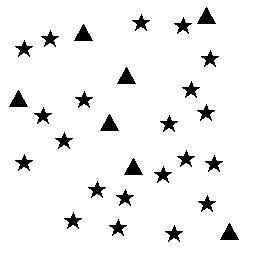
Squares: 0
Triangles: 7
Stars: 21
Total shapes: 28